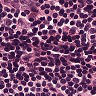
Metastatic tissue present: no